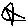
Label: star